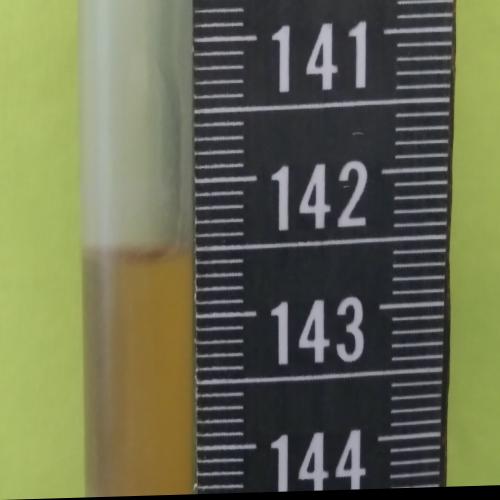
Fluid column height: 142.5 cm